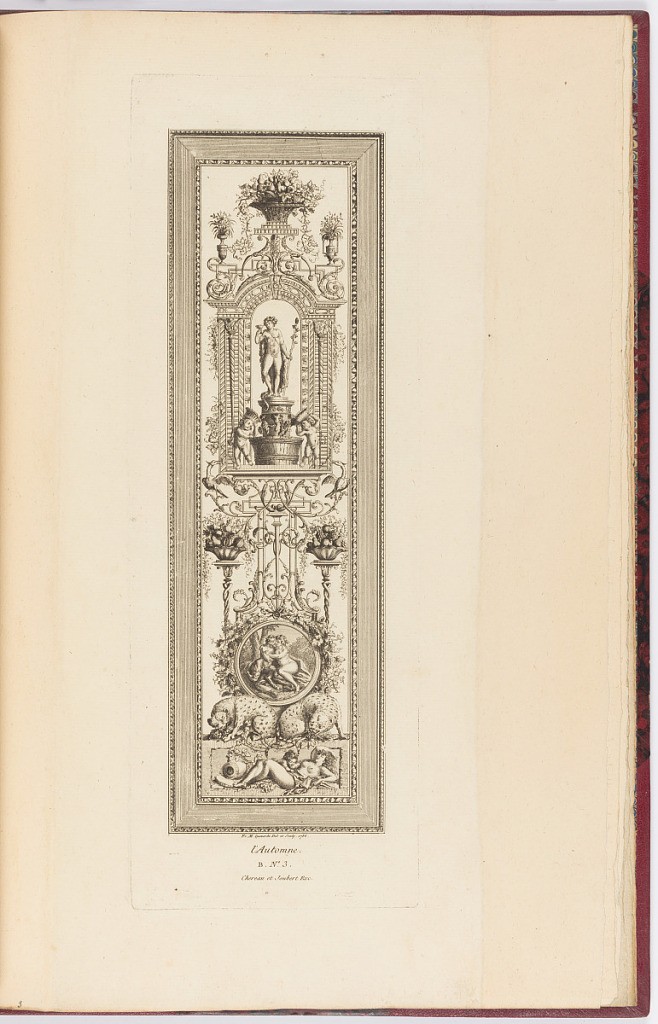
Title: L’Automne
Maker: François Marie Isidore Queverdo, 1748 - 1797
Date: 1788
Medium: Etching and engraving on paper
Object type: Print
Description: Design for a narrow vertical panel representing Autumn, featuring arabesque motifs, a statue of Bacchus on a plinth, nude female figures, panthers, a roundel with a woman and satyr embracing in the woods, grapevines, putti, fruit, birds, scrolling leaves, baskets of fruit, and vases. The panel is framed by a ribbon and bead, and lamb's tongue moldings. The plate is signed, numbered, titled, and dated.